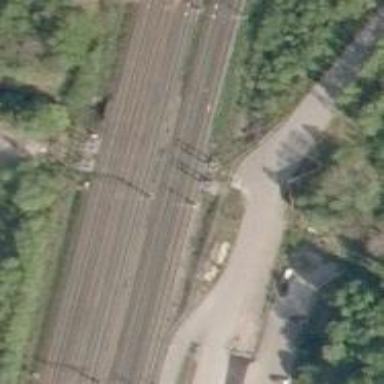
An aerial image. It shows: Railway track with continuous electrified contact lines.